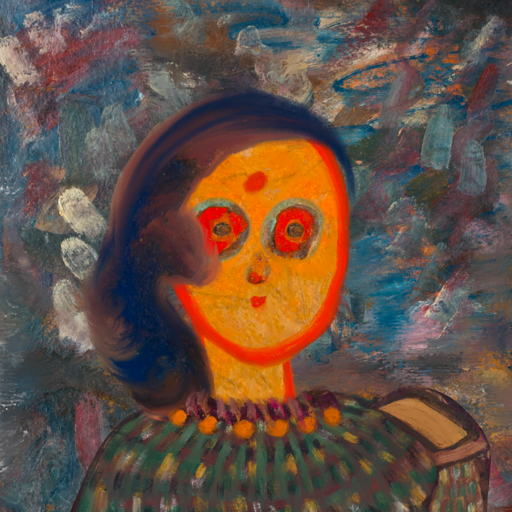
Background: Boggyland, Head And Neck Front: Sisters, Face Front: Sisters, Bust: After_Raid, Hair Front: Mother_And_Son_Son, Head Accessory: Blank, Second Necklace: Blank, Necklace: Doll, Baby: Blank